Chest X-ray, PA view. Patient: 43 years old, sex F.
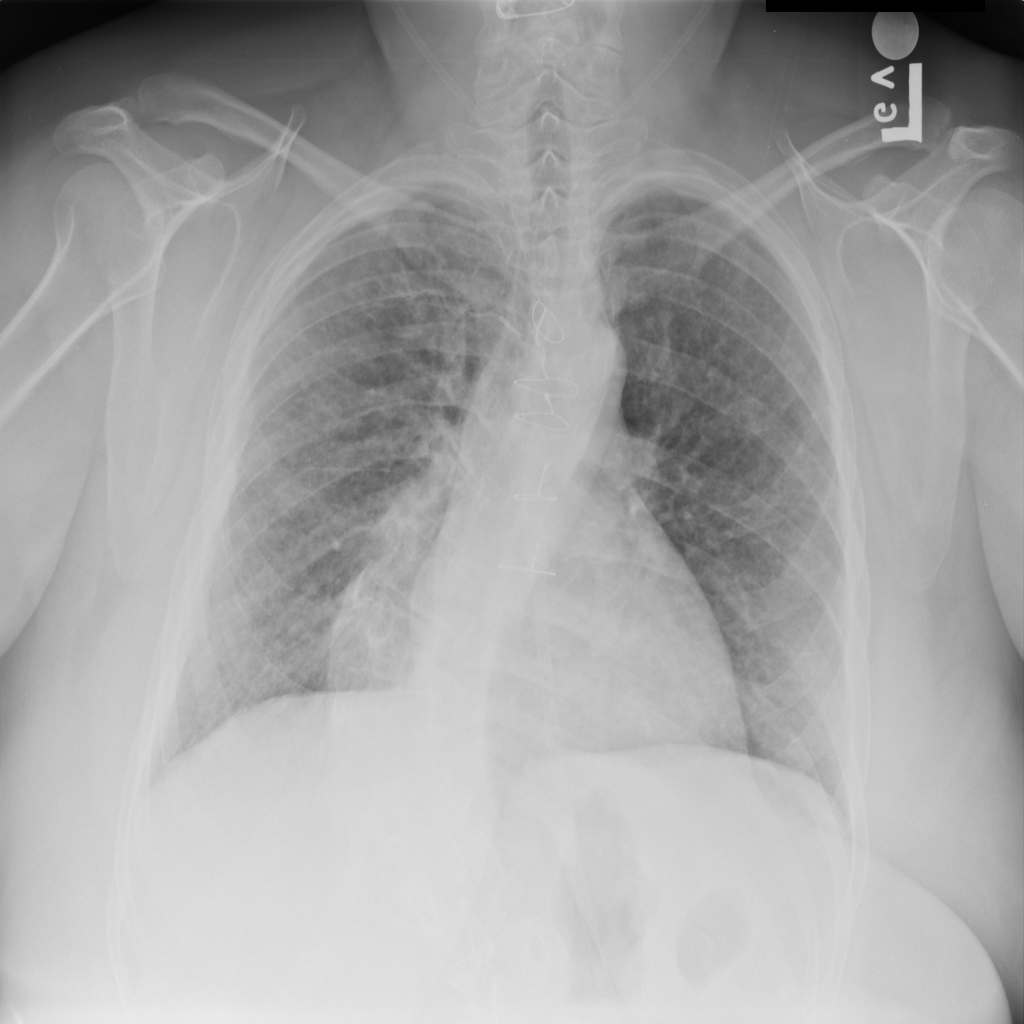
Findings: No Finding